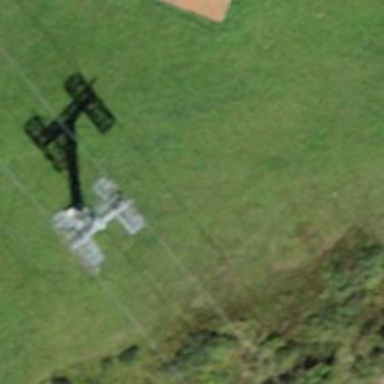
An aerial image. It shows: Pylon for aerialway.